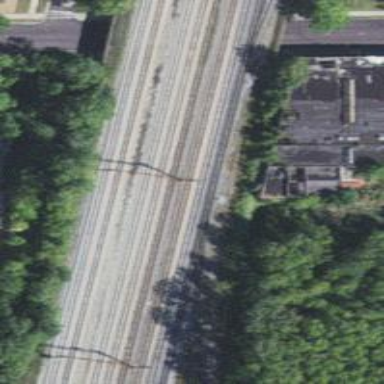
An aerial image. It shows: Electrified railway with contact line running along embankment.